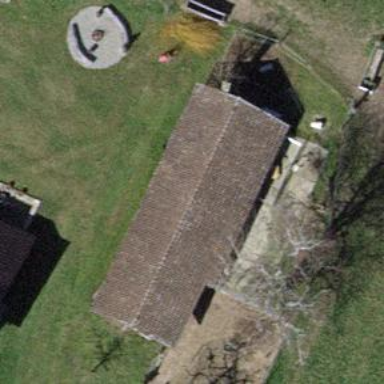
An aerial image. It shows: View of roof of building.